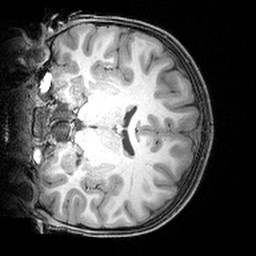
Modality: T1w
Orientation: coronal
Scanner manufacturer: siemens
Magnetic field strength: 3 T
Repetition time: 1.9 s
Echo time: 0.00397 s